Interaction volume radius: 5 \u00c5
Interaction volume height: 15 \u00c5
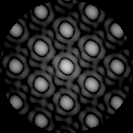
Disorder parameter: 0.01128